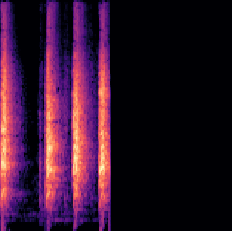
Sound class: Dog